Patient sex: M
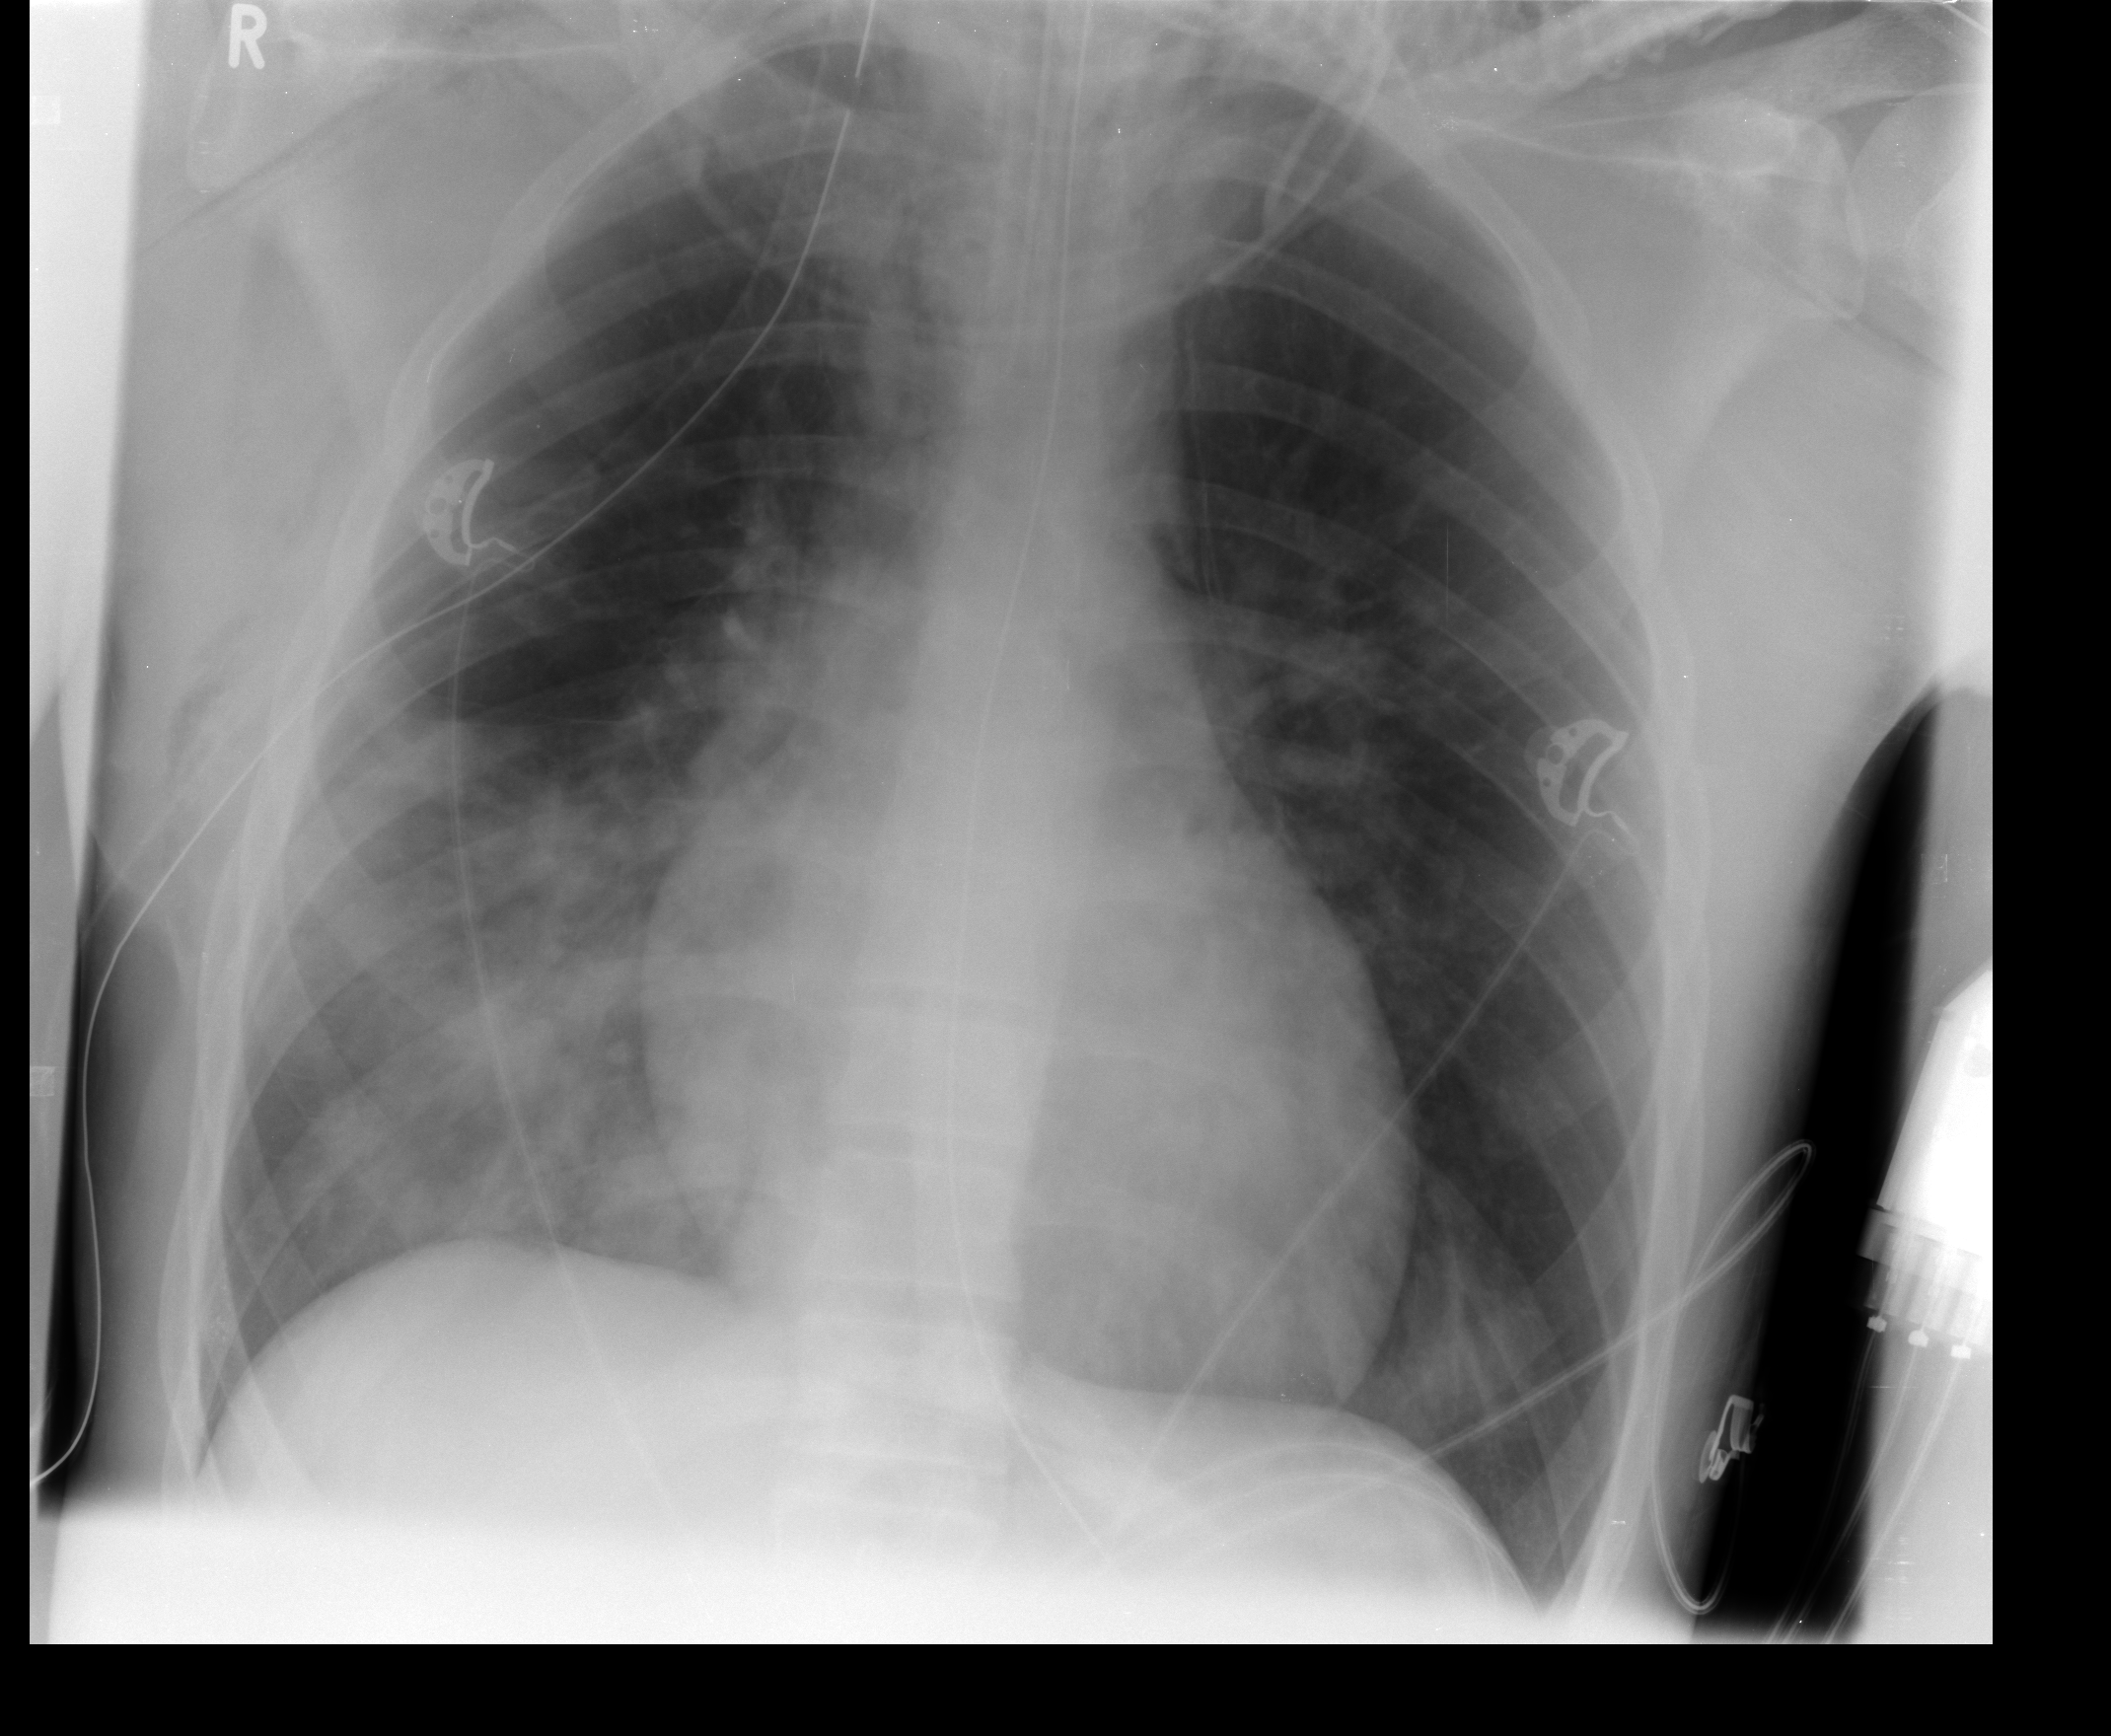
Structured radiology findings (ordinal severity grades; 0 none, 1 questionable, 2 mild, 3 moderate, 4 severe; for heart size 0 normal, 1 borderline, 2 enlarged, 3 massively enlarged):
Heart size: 0
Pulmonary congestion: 0
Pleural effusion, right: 0
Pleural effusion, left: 0
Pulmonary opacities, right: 4
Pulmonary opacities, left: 2
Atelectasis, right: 3
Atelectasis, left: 2